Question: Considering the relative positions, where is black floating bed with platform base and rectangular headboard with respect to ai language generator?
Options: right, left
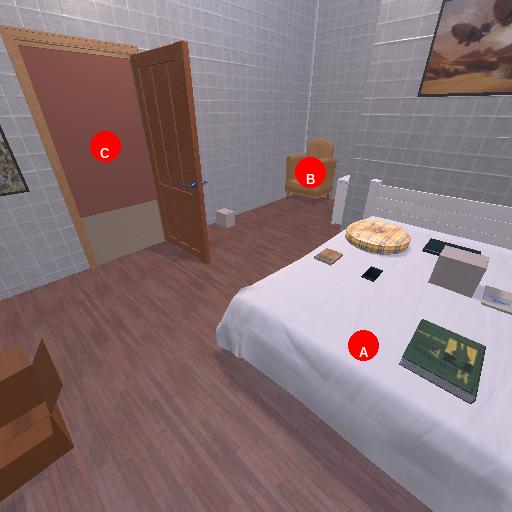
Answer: right